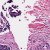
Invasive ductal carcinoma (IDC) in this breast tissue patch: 0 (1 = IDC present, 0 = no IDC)